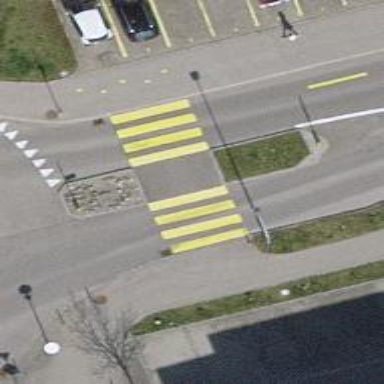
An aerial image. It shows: Zebra crossing on the road.